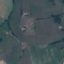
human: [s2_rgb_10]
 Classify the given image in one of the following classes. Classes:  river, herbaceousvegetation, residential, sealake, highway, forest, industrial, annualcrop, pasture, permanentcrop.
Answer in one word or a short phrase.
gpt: Pasture